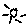
Label: sun